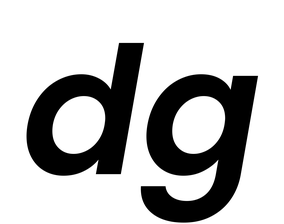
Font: Poppins-SemiBoldItalic